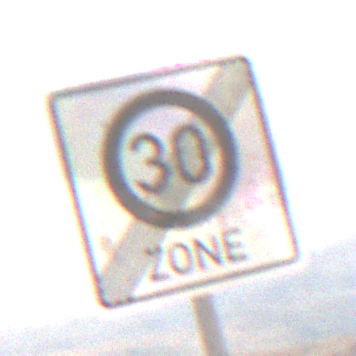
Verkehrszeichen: EndeZone30
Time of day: MorningAfternoon
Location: Outdoor (Nature)
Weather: Overcast
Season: NotSpecified
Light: Natural